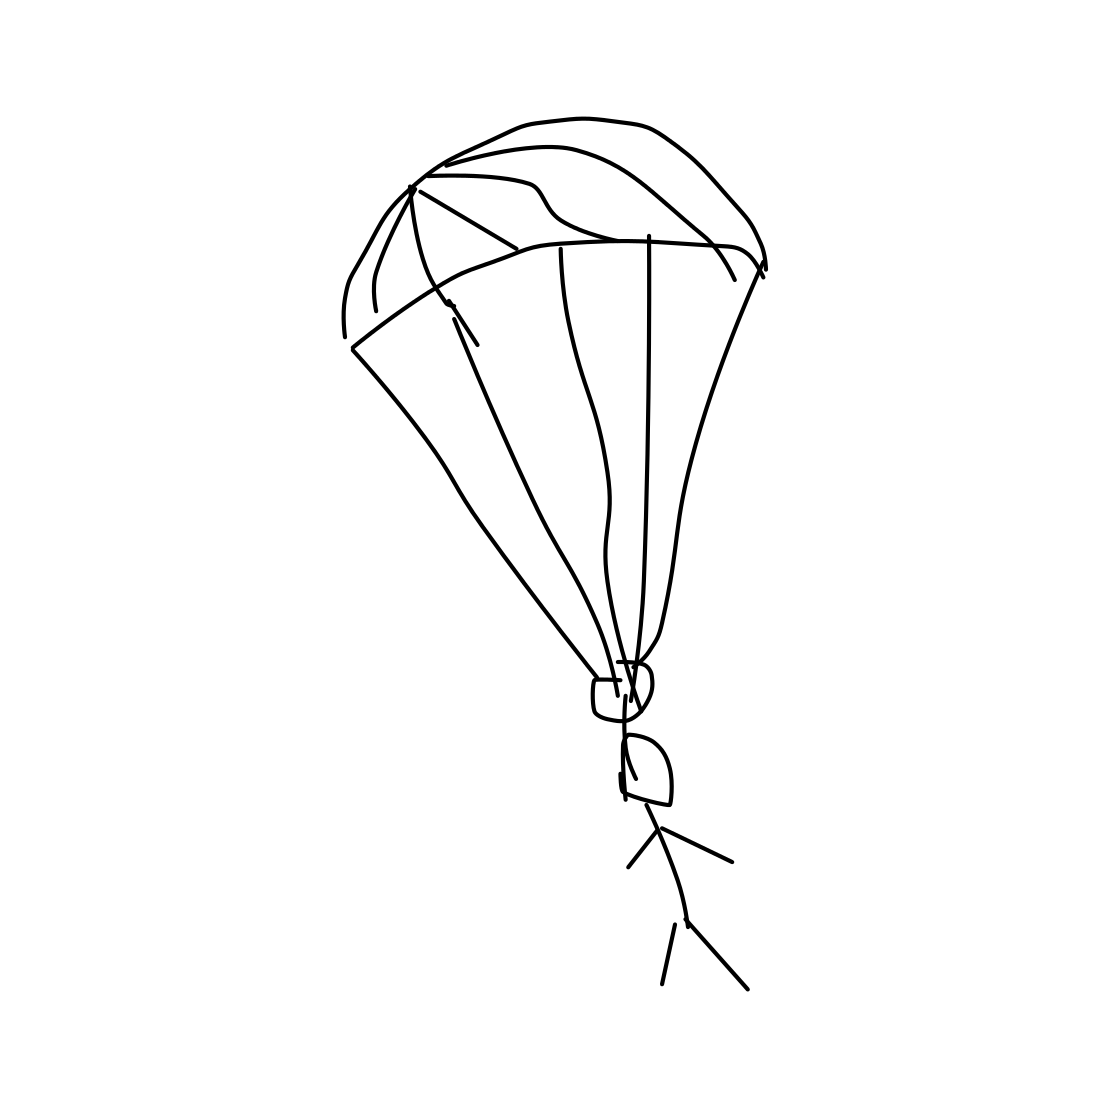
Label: parachute